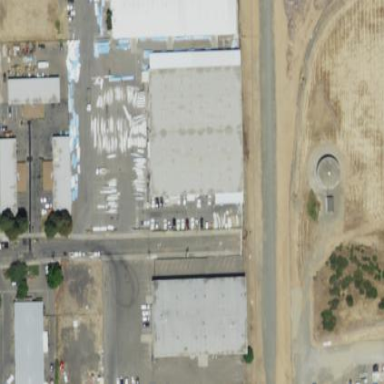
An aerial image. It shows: Industrial building.